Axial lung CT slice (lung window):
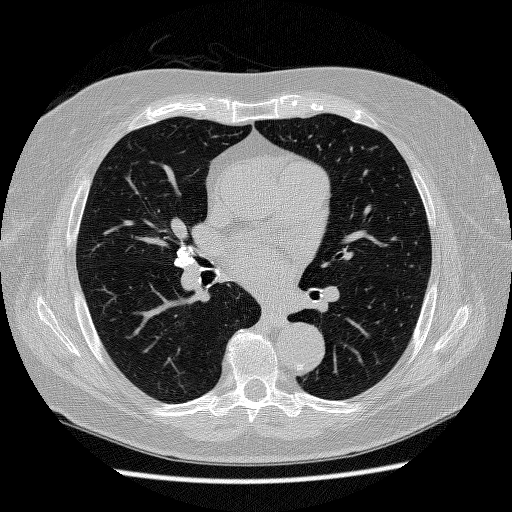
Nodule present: no